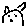
Label: cat